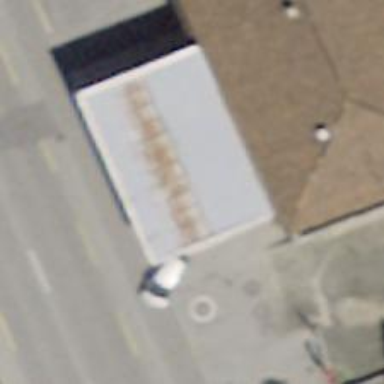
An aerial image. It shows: Fuel station.